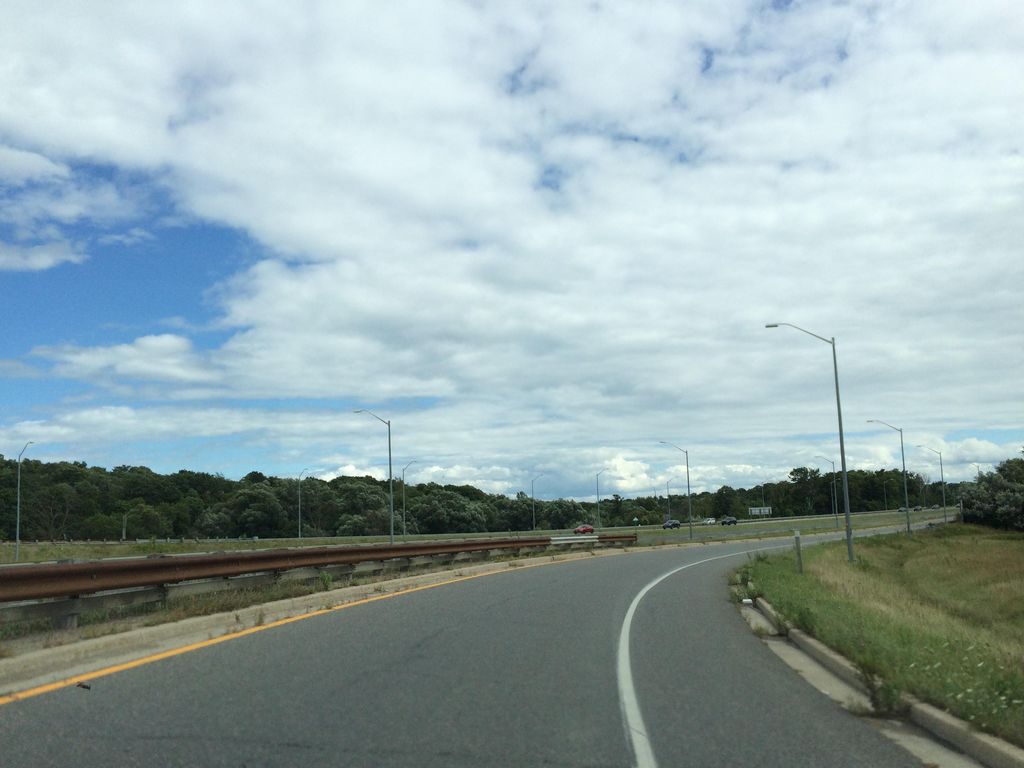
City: kitchener-waterloo